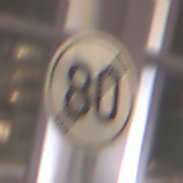
Verkehrszeichen: EndeGeschwindigkeit80
Umgebung: Indoor, Urban
Tageszeit: NotSpecified
Wetter: NotSpecified
Licht: Artificial
Jahreszeit: NotSpecified
Kontrast: MediumContrast